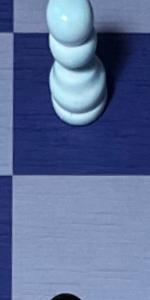
Label: Empty